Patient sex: M
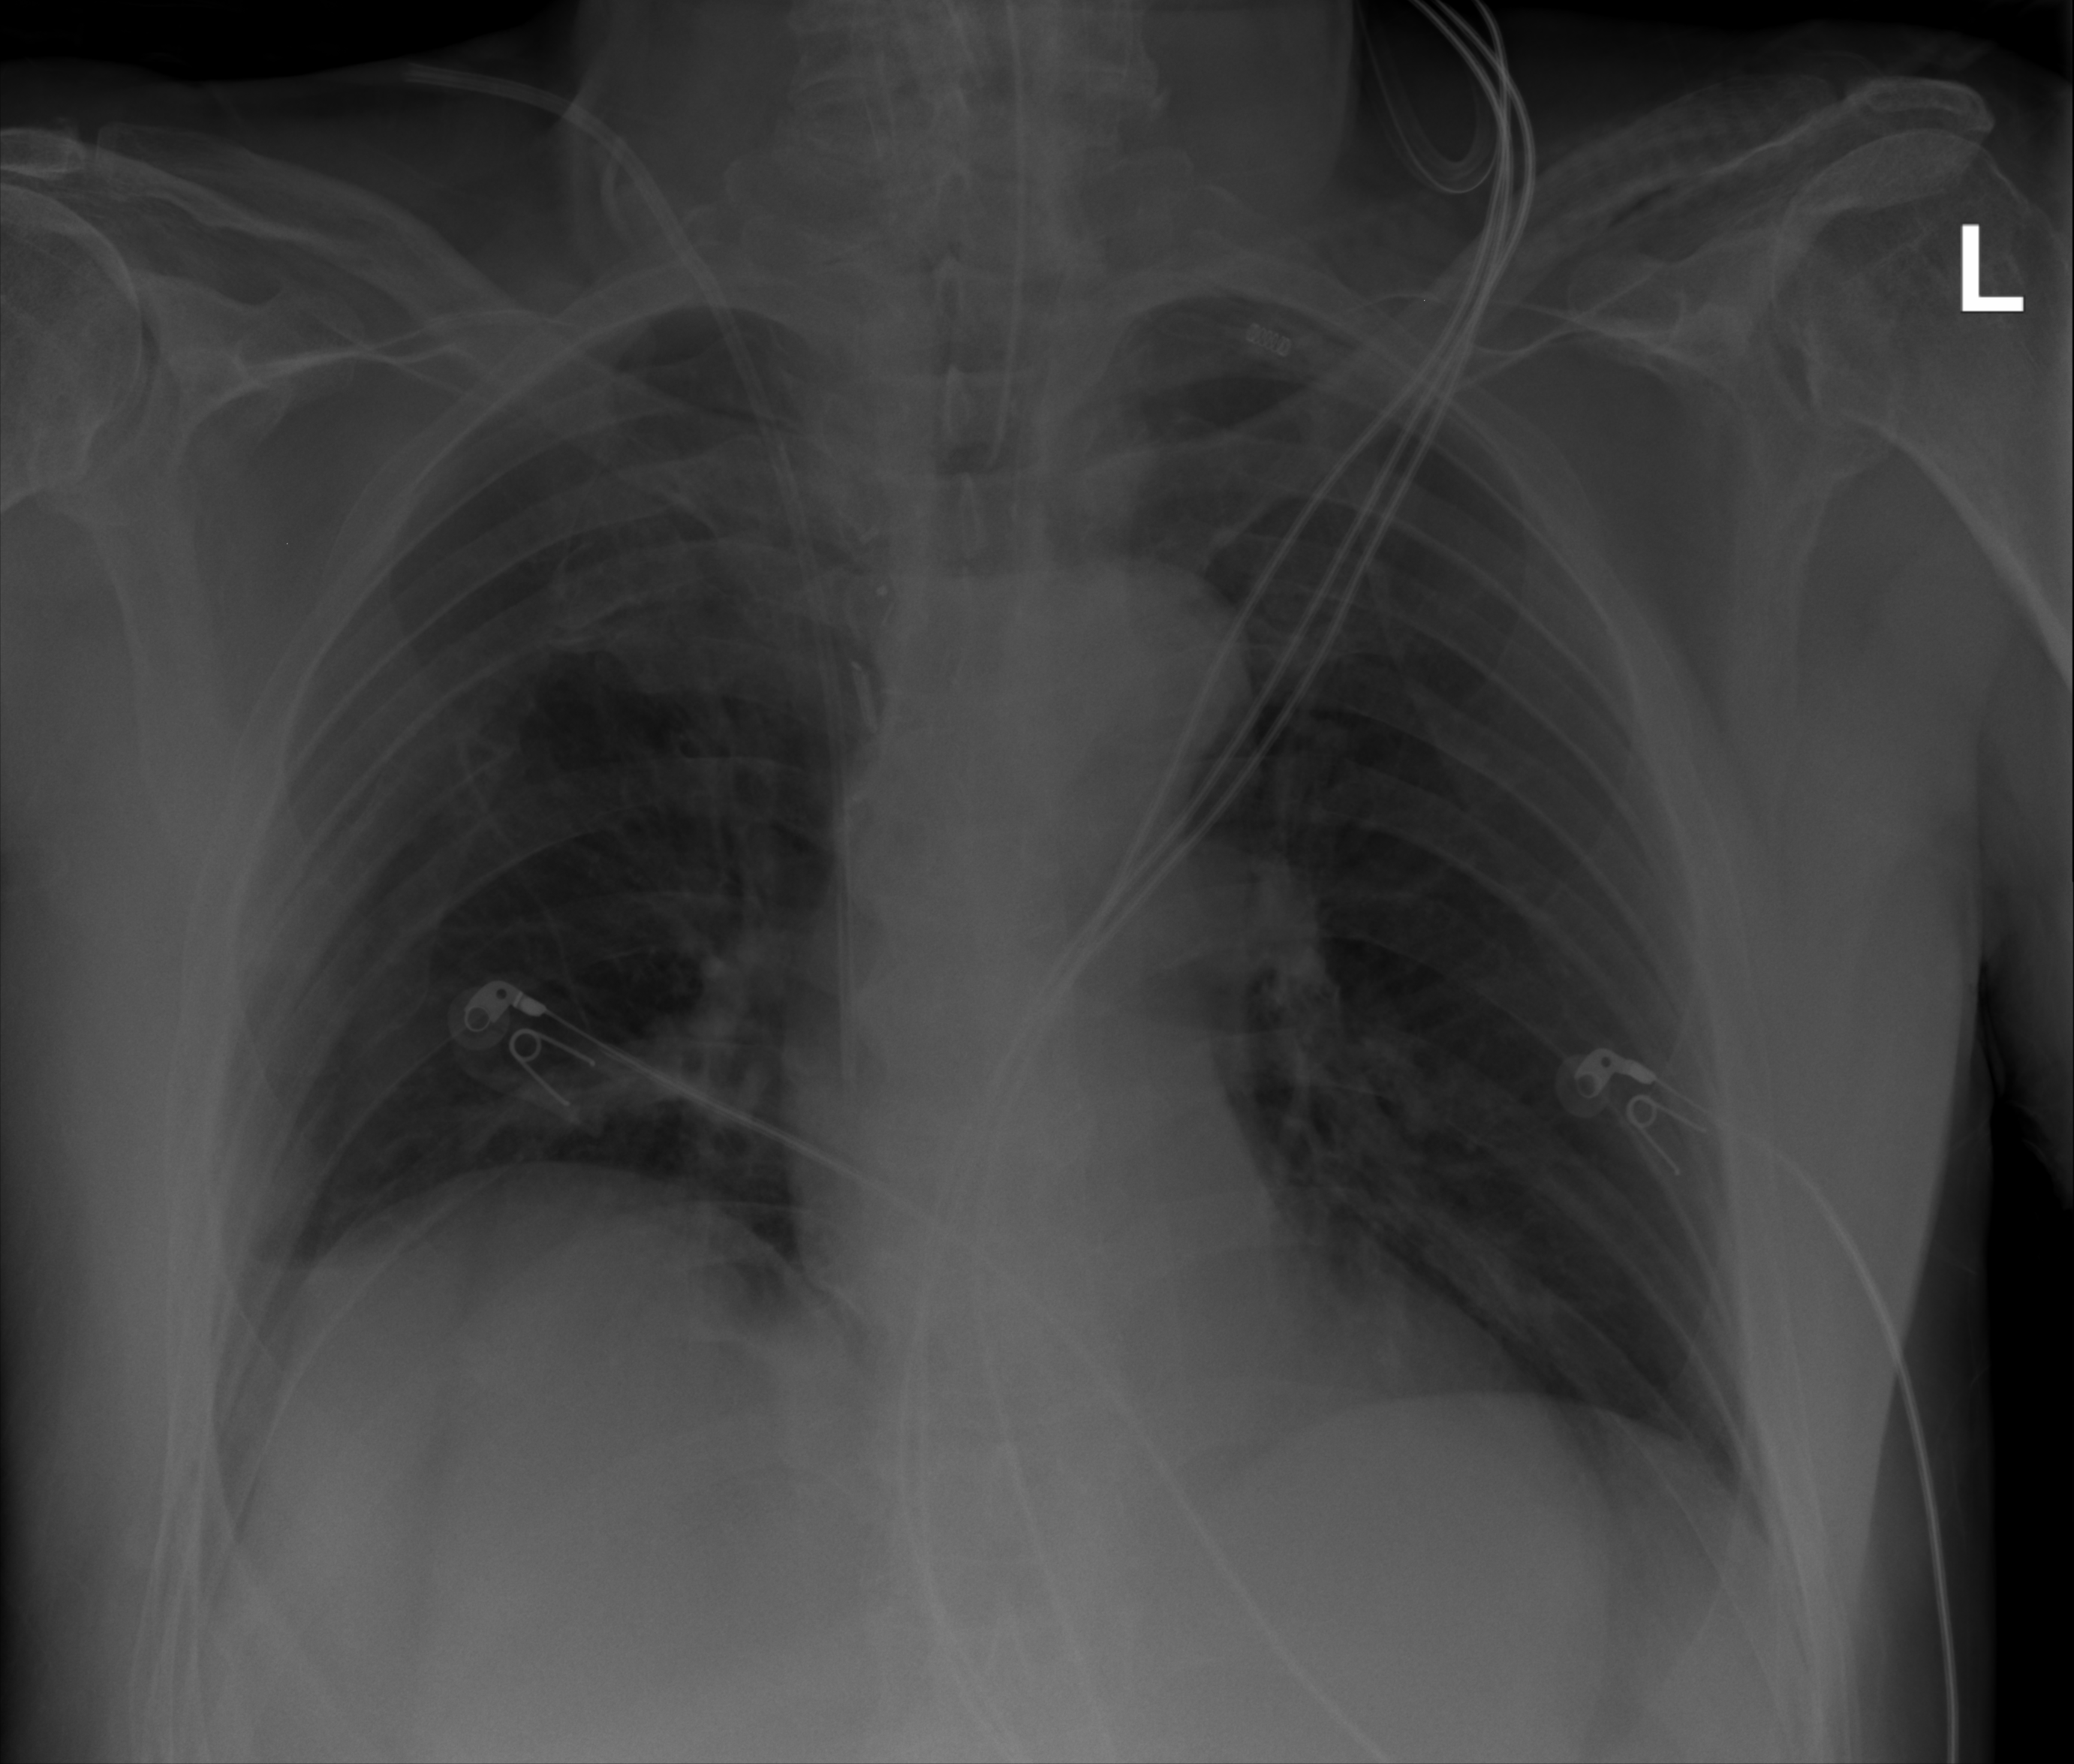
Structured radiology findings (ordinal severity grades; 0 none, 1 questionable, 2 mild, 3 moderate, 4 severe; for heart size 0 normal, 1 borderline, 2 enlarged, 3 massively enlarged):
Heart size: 0
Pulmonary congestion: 0
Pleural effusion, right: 2
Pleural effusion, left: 0
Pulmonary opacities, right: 0
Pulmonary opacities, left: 0
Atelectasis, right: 0
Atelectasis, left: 0